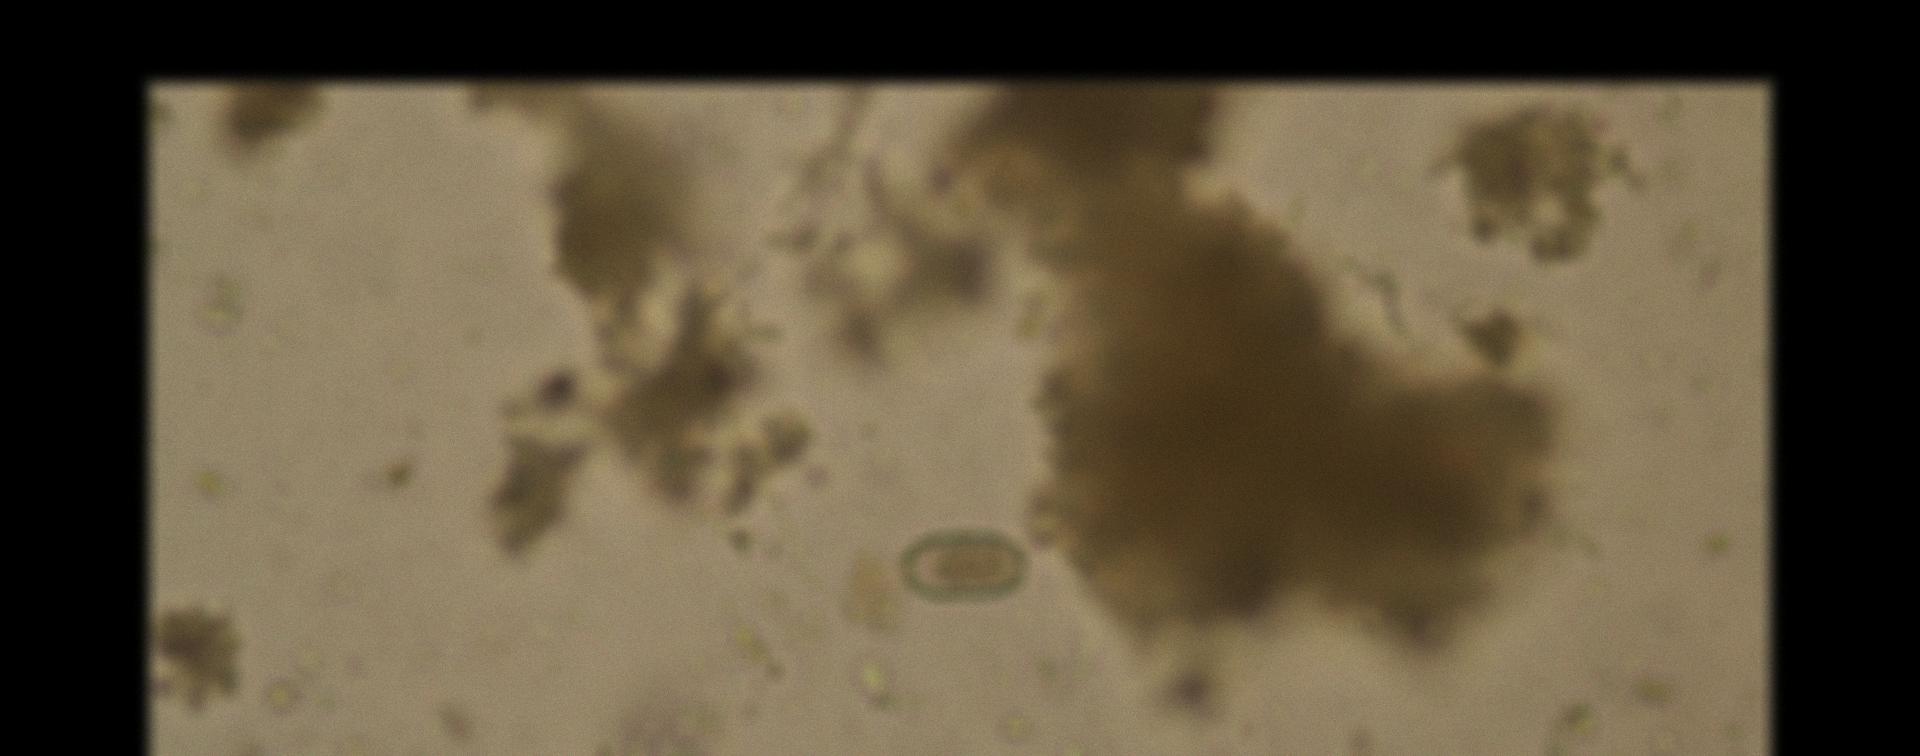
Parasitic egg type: Capillaria philippinensis